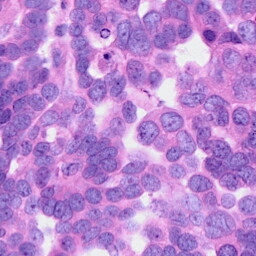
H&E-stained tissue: Ovarian